Question: I'm not an expert in WPF so forgive me if I am wording my question weirdly. I'd be more than happy to elaborate if anything doesn't make sense.
I have a treeview that binds an observablecollection of a class. When my program launches, I read every C sourcecode files at a particular destination, store its name and filepath in the class mentioned.

Here is my XAML:
'''
<TreeView Name="ProgramTree" ItemsSource="{Binding ProgramItemCollection}"
cal:Message.Attach="[Event PreviewMouseRightButtonDown] = [Action TestRight($dataContext,$eventArgs)];
[Event PreviewMouseDoubleClick] = [Action NodeDoubleClick($dataContext,$eventArgs)]">
<TreeView.Resources>
<!--DataTemplate for Program Nodes (Top) and binds FileItemNodes-->
<HierarchicalDataTemplate DataType="{x:Type my:ProgramItem}"
ItemsSource="{Binding FileItemCollection}">
<Border Width="100" BorderBrush="RoyalBlue"
Background="RoyalBlue" BorderThickness="1"
CornerRadius="2" Margin="2" Padding="2" >
<StackPanel Orientation="Horizontal">
<Image Style="{StaticResource IconStyle}" Margin="2" Source="{StaticResource FolderIcon}" />
<TextBlock Margin="2" Text="{Binding ProgramName}"
Foreground="White" FontWeight="Bold"/>
</StackPanel>
</Border>
</HierarchicalDataTemplate>
<!--DataTemplate for File Nodes (Subnodes of Program Nodes)-->
<HierarchicalDataTemplate DataType="{x:Type my:FileItem}">
<Border Width="80" Background="LightBlue" CornerRadius="2" Margin="1" >
<StackPanel Orientation="Horizontal">
<Image Margin="2" />
<TextBlock Margin="2" Text="{Binding NodeName}" />
</StackPanel>
</Border>
</HierarchicalDataTemplate>
</TreeView.Resources>
'''
Codebehind:
'''
public class FileItem
{
public string NodeName { get; set; }
public string FullName { get; set; }
public string Extension { get; set; }
}
public class ProgramItem : PropertyChangedBase
{
private ObservableCollection<FileItem> fileItemCollection;
...
'''
What I now want to do is hook a double click event on the node and open the relevant file.
'''
public void NodeDoubleClick(object sender, MouseButtonEventArgs e)
{
TreeViewItem treeViewItem = VisualUpwardSearch(e.OriginalSource as DependencyObject);
if (treeViewItem != null)
{
//Open file
}
}
private static TreeViewItem VisualUpwardSearch(DependencyObject source)
{
while (source != null && !(source is TreeViewItem))
source = VisualTreeHelper.GetParent(source);
return source as TreeViewItem;
}
'''
I can retrieve the double clicked node (treeviewitem) without a problem. The problem is I want to retrieve an object of FileItem from the node I double clicked to access the filepath property. Is this possible at all?
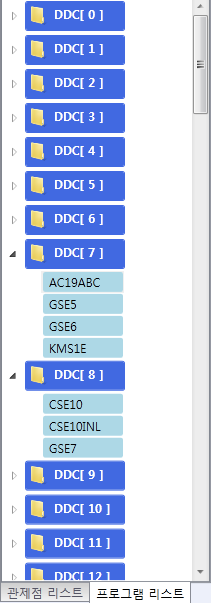
Answer: It is possible by resolving the DataContext of the TreeViewItem:
'''
FileItem fileItem = (treeViewItem.DataContext as FileItem);
'''
A more elegant way would be to use MouseInput Bindings and a Command in your FileItem class.
In your Datatemplate for FileItem:
'''
<StackPanel Orientation="Horizontal">
<StackPanel.InputBindings>
<MouseBinding MouseAction="LeftDoubleClick"
Command="{Binding OpenFileCommand}" />
</StackPanel.InputBindings>
<Image Margin="2" />
<TextBlock Margin="2" Text="{Binding NodeName}" />
</StackPanel>
'''
In your FileItem:
'''
public class FileItem
{
public FileItem()
{
this.OpenFileCommand
= new SimpleCommand(()=> Process.StartNew(this.FullName));
}
public string NodeName { get; set; }
public string FullName { get; set; }
public string Extension { get; set; }
public ICommand OpenFileCommand { get; set;}
}
'''
P.S.: If you are not used to WPF's Commands, a basic implementation of a simple ICommand could be:
'''
public class SimpleCommand : System.Windows.Input.ICommand
{
public SimpleCommand(Action action)
{
this.Action = action;
}
public Action Action { get; set; }
public bool CanExecute(object parameter)
{
return (this.Action != null);
}
public event EventHandler CanExecuteChanged;
public void Execute(object parameter)
{
if (this.Action != null)
{
this.Action();
}
}
}
'''
Commands are much more effective for such szenarios. You dont need to walk the visual Tree and you do not need code behind at all.